Field crop: maize
Growth stage: 2
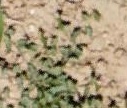
Species: convolvulus